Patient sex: M
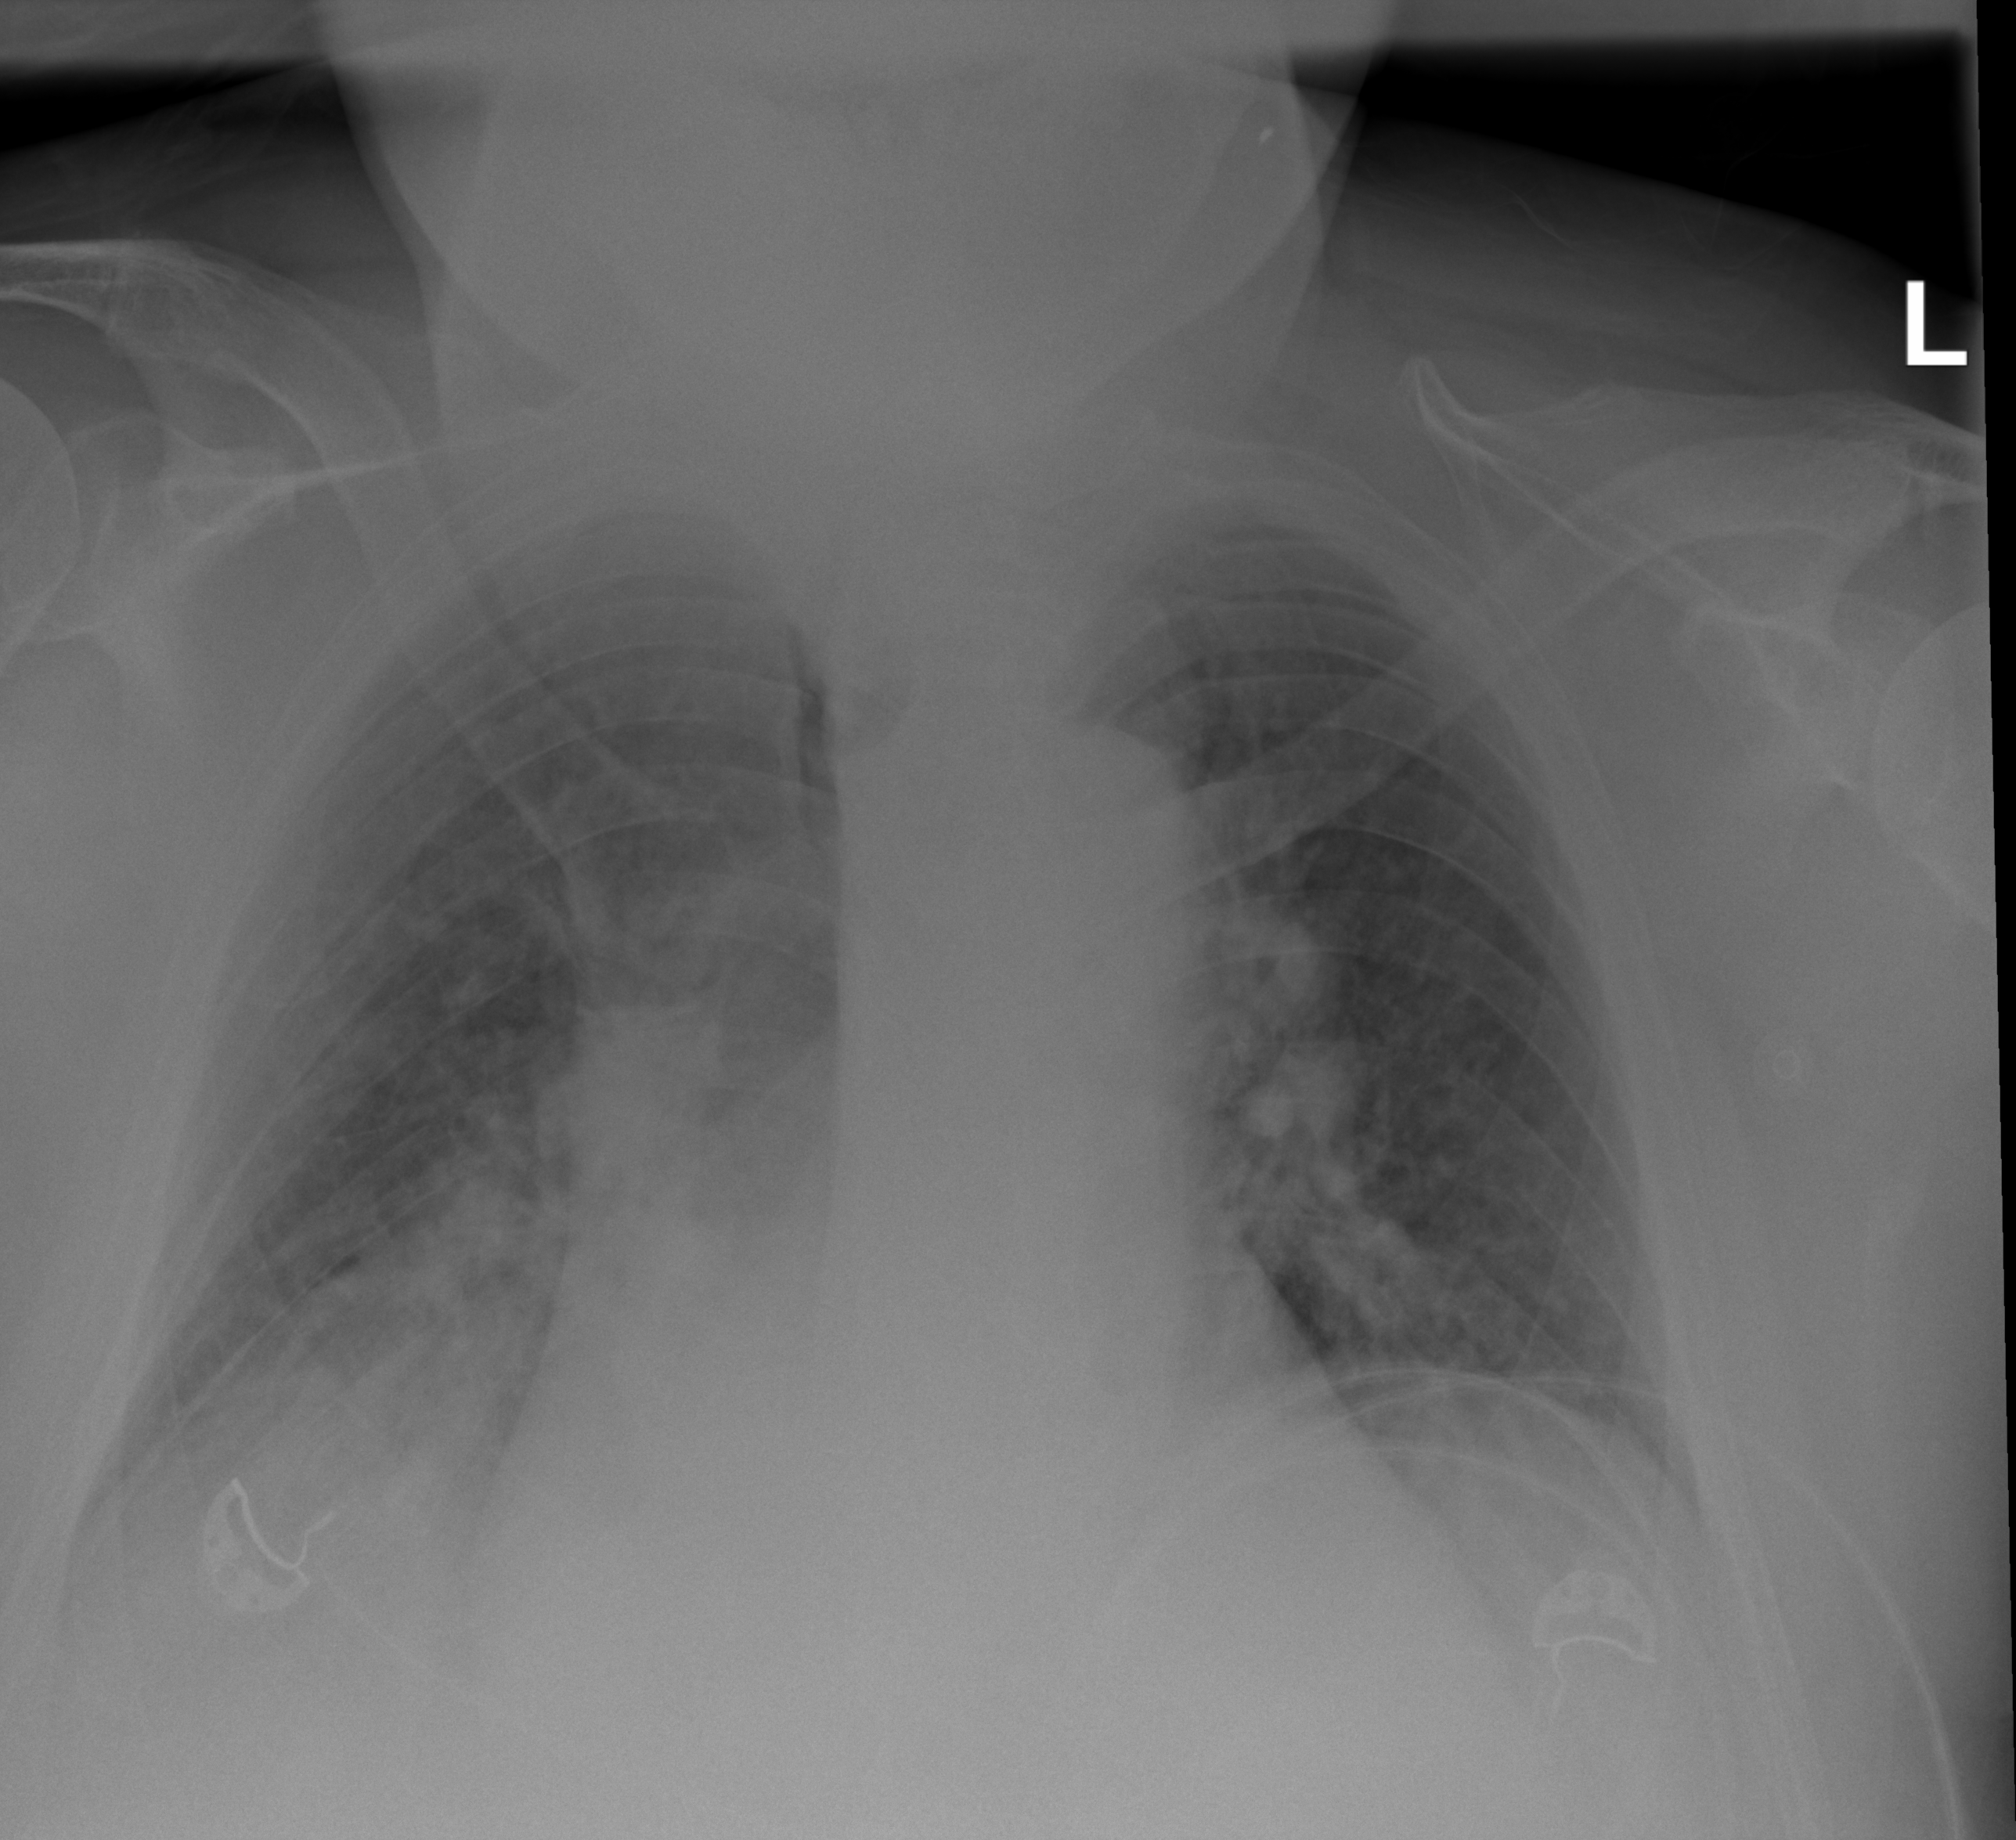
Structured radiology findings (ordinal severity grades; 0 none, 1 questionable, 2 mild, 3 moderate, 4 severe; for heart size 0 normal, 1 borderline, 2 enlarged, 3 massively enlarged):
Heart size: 2
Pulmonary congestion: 2
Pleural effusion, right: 2
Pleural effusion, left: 2
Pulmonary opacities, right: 3
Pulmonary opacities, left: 1
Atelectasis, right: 2
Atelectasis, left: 1